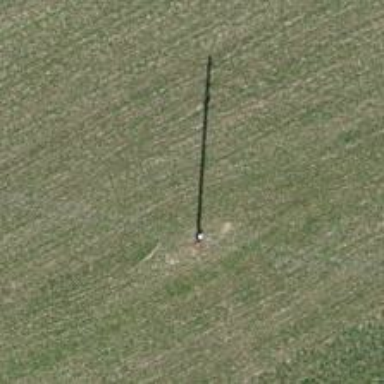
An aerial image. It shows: Power pole.